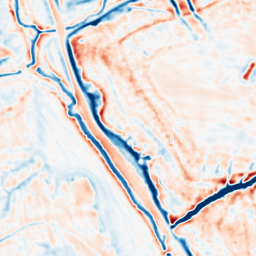
Category: multiscale
Decomposition family: dog_multiscale
Decomposition parameters: sigma_ratio: 1.6
n_scales: 3
base_sigma: 1
Upsampling method: edge_directed
Upsampling parameters: scale: 2
Upsampling scale: 2